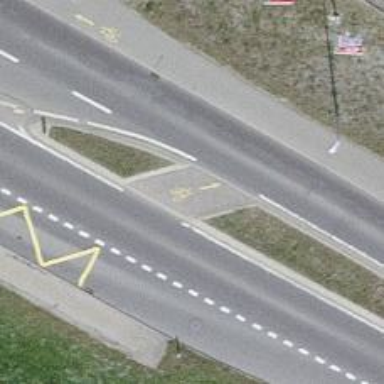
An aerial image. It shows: Secondary road with asphalt surface.